Field crop: maize
Growth stage: 1
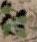
Species: chenopodium